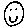
Label: smiley face